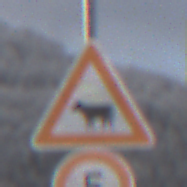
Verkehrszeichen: ViehtriebRechts
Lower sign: Geschwindigkeit5
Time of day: MorningAfternoon
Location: Outdoor (Nature)
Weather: PartlyCloudy
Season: Winter
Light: Natural